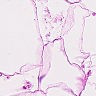
Metastatic tissue present: no